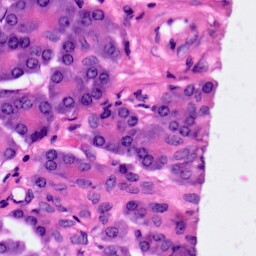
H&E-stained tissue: Pancreatic